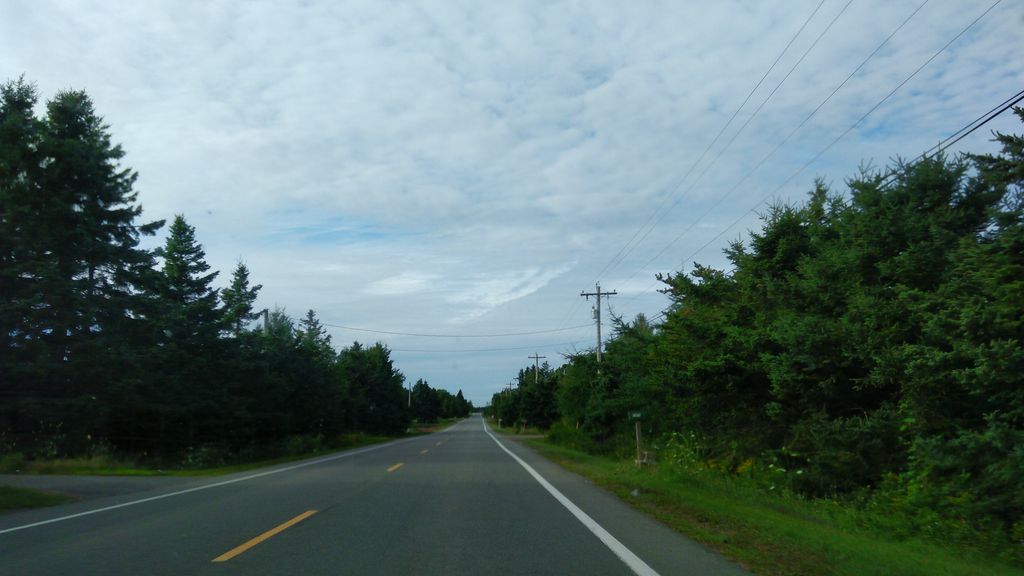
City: charlottetown